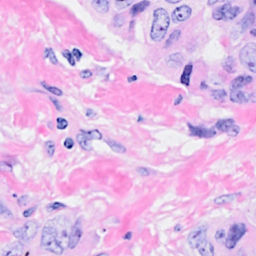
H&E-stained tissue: Breast